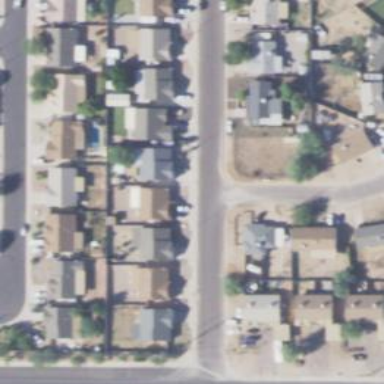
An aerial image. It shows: Residential road with sidewalk on the left side.